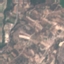
Land use / land cover class: PermanentCrop